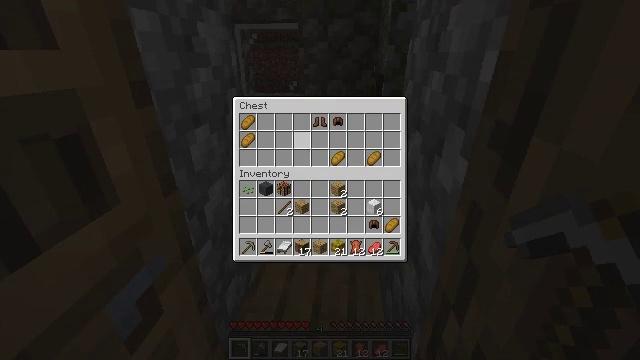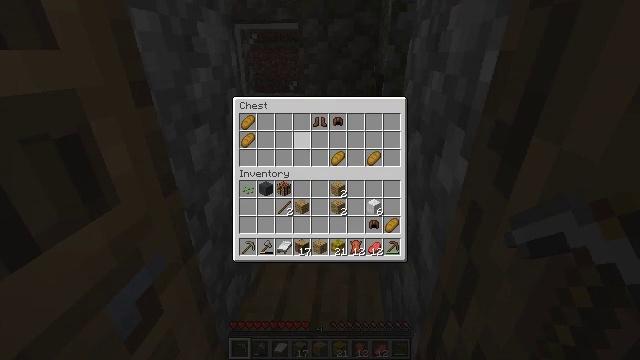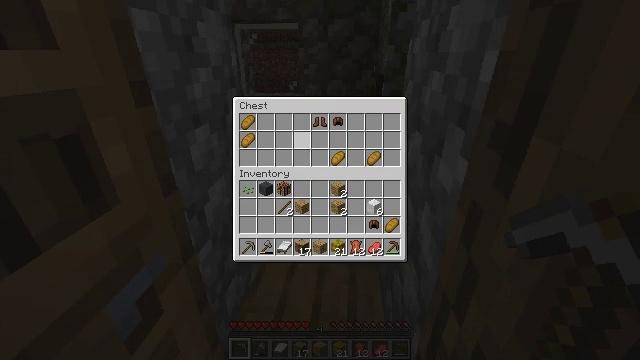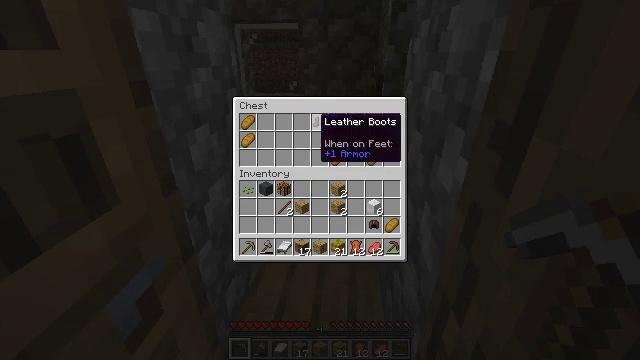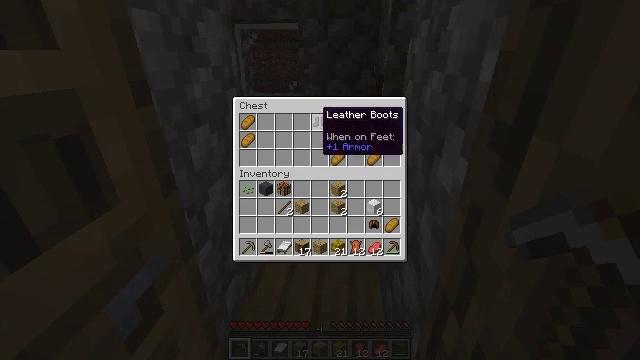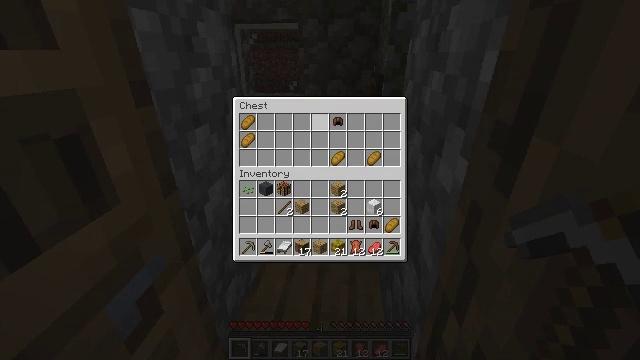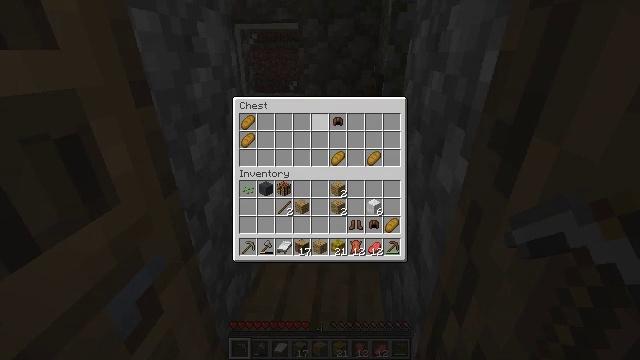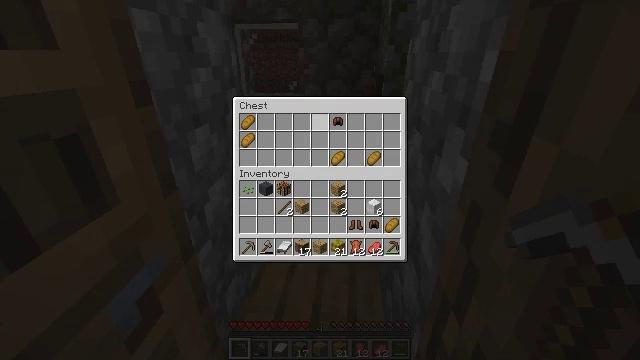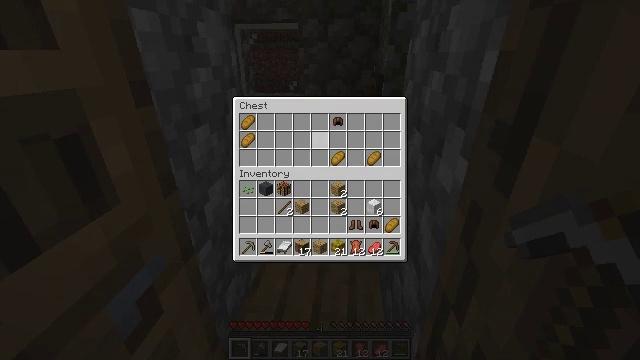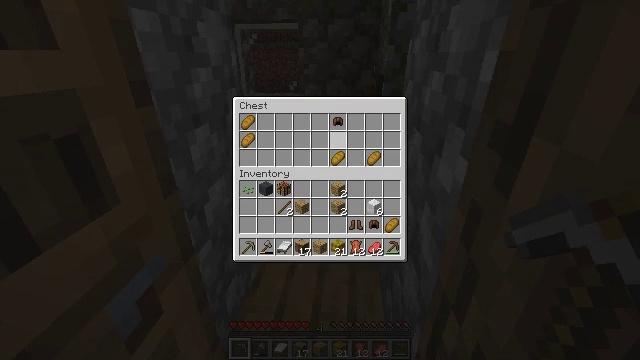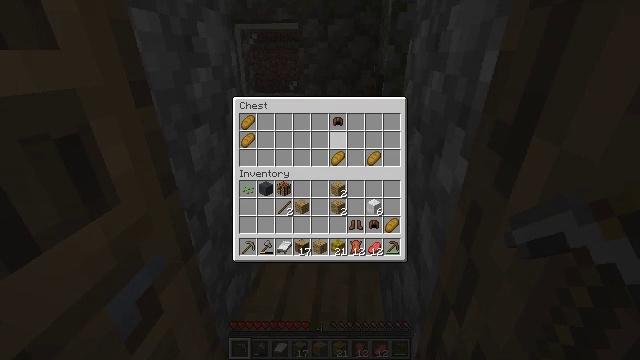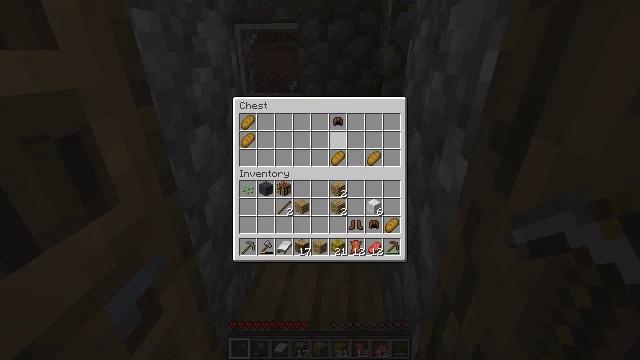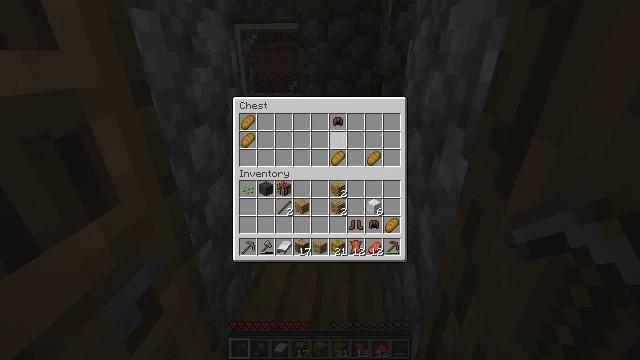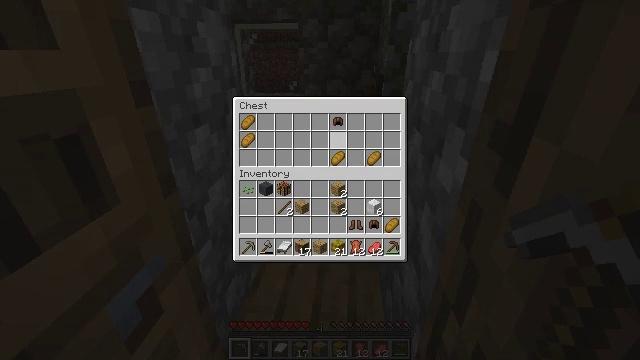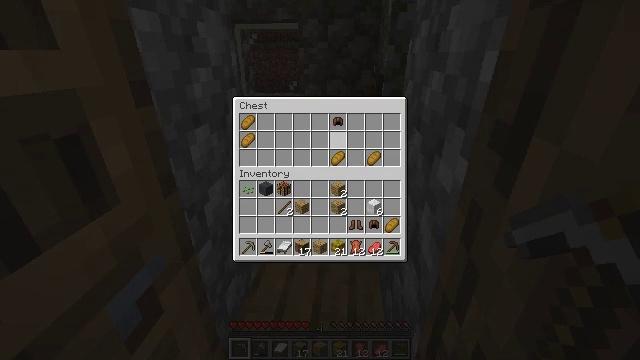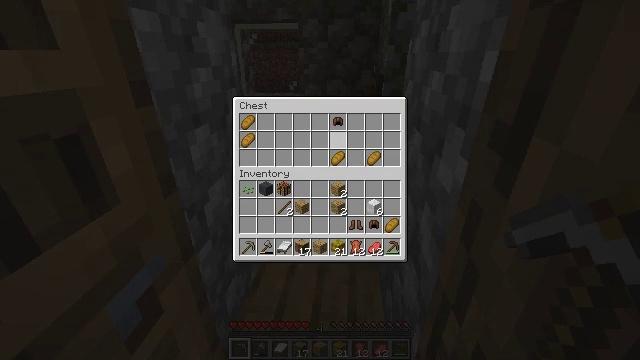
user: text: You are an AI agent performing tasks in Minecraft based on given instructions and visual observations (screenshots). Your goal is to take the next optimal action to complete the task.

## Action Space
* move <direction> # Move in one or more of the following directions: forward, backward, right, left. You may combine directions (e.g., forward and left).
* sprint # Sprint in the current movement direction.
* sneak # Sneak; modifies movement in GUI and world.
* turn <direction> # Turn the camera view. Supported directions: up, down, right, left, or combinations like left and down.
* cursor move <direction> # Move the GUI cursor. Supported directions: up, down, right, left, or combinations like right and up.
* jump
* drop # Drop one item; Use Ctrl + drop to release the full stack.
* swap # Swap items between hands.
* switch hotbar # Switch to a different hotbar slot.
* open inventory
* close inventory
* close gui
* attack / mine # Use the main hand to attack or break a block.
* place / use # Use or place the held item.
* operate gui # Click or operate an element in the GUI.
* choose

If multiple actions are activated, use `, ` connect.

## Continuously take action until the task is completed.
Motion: motion action
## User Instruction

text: Collect clay by holding down the left mouse button.
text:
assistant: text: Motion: sneak, operate gui
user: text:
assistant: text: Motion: sneak, operate gui
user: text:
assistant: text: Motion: sneak
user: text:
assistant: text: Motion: sneak, cursor move up
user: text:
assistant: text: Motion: sneak, operate gui
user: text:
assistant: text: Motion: sneak, operate gui
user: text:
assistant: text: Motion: sneak, operate gui
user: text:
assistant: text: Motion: sneak, cursor move right and down
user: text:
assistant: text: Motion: sneak
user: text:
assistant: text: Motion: sneak
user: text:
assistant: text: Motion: sneak, operate gui
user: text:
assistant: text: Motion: sneak, operate gui
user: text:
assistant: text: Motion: sneak, cursor move right, operate gui
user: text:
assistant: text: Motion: sneak
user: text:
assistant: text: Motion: sneak, operate gui
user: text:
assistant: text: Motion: sneak, operate gui
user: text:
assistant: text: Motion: sneak, operate gui
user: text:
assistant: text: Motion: sneak
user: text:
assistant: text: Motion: sneak, cursor move right
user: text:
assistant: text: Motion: sneak, cursor move right
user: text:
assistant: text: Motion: sneak, operate gui
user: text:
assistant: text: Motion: sneak, operate gui
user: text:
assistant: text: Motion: sneak, operate gui
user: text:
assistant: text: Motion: sneak
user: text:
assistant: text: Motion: sneak
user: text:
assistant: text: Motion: sneak, cursor move left
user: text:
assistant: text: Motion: sneak
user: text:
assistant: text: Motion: sneak, operate gui
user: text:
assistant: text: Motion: sneak, operate gui
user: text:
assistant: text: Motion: sneak